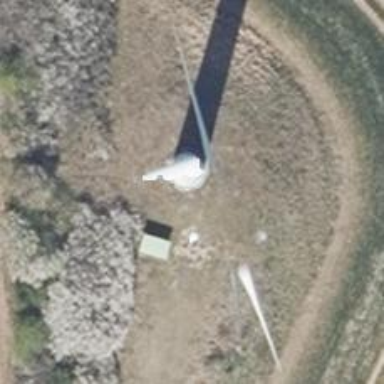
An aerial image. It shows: Wind turbine generator that utilizes wind as its source for generating electricity. It is of the horizontal axis type.